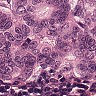
Metastatic tissue present: yes